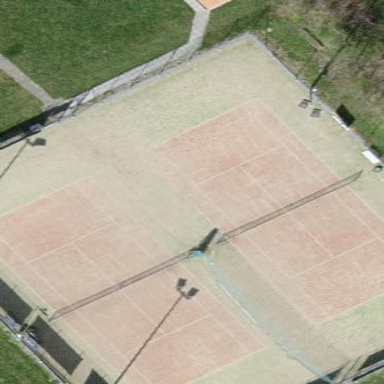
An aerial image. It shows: Tennis court on the leisure land pitch.